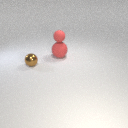
large red rubber sphere to the right of small brown metal sphere